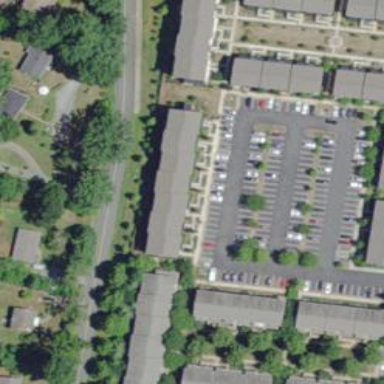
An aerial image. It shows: Parking space.